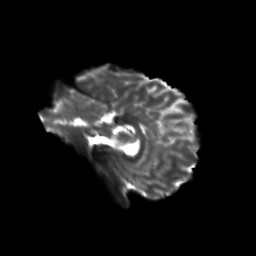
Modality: T2w
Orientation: sagittal
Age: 19
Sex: male
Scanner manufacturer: siemens
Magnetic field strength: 3 T
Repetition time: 3.5 s
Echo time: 0.113 s